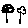
Label: flower